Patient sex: M
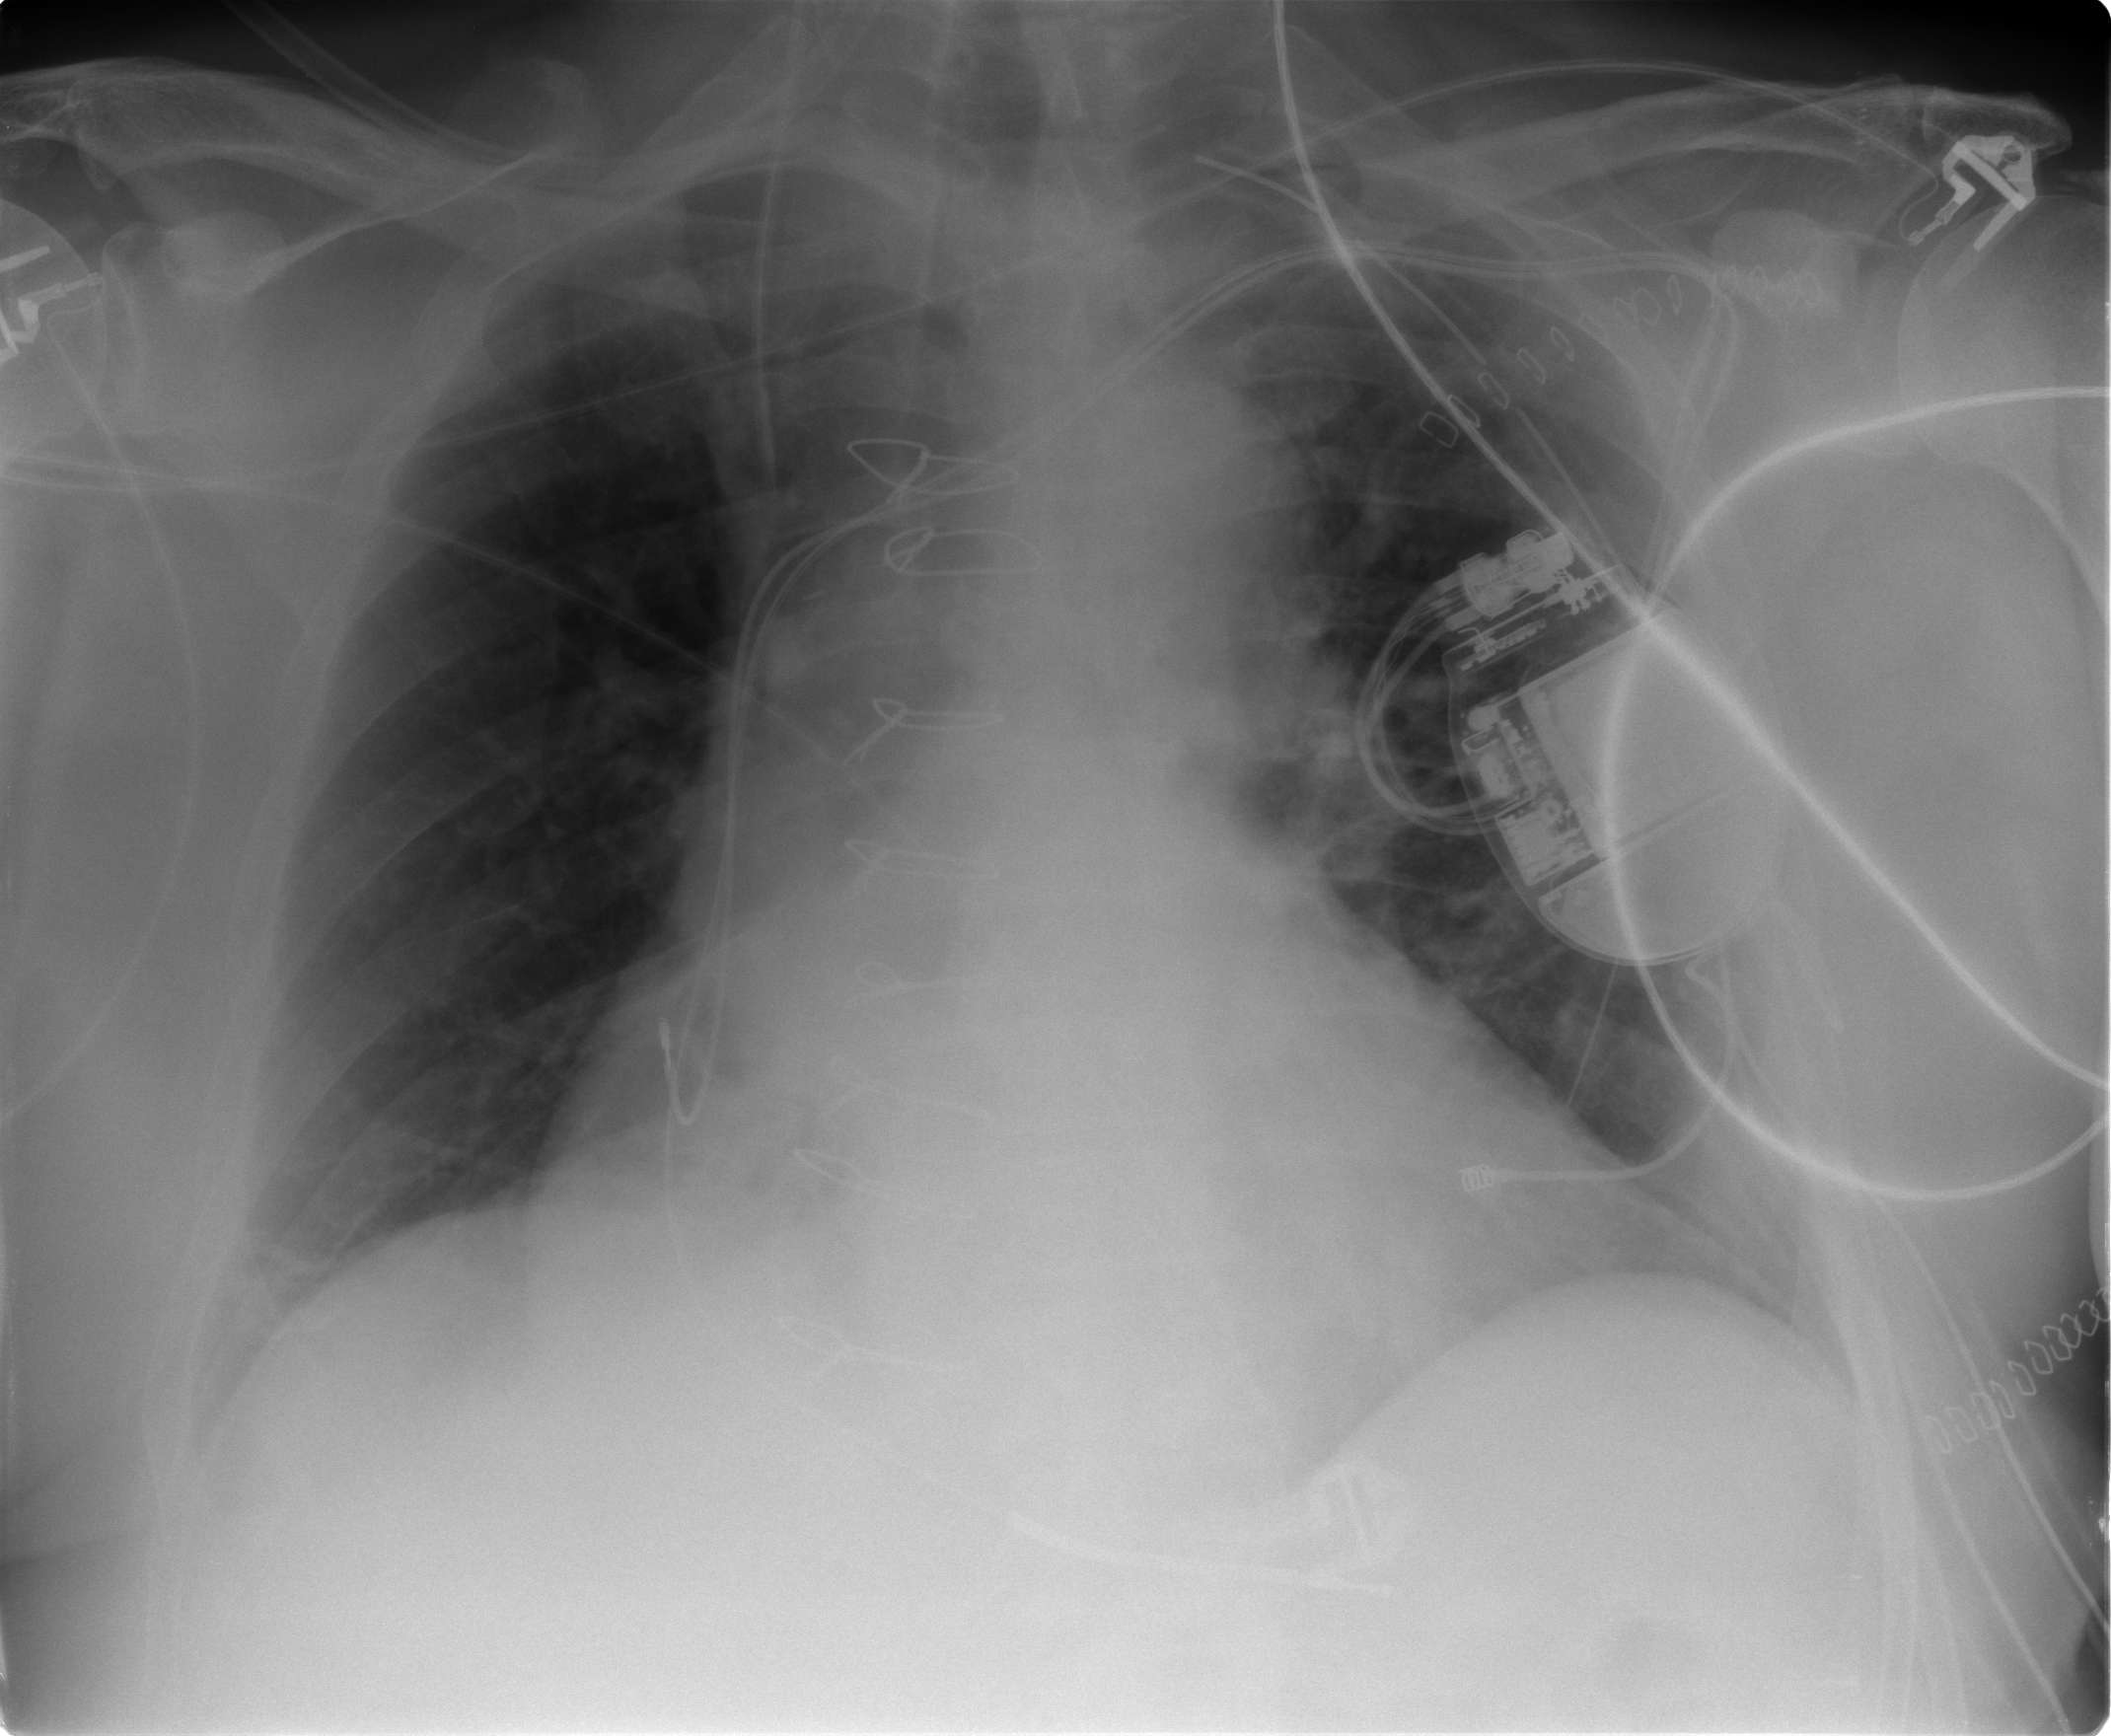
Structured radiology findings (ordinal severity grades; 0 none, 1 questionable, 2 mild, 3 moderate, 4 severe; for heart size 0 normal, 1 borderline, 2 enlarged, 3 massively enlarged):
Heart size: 2
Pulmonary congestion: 2
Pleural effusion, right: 0
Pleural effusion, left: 0
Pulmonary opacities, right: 0
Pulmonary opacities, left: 0
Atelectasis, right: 2
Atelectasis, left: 2